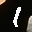
Label: 1